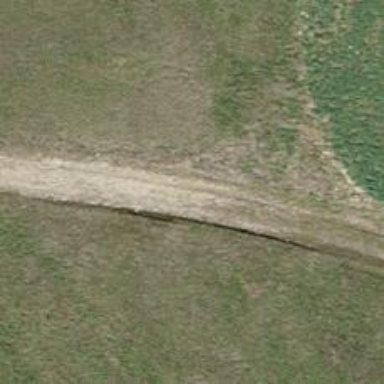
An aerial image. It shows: Track road with grade4 tracktype.